Field crop: maize
Growth stage: 2
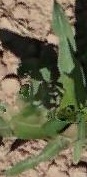
Species: maize